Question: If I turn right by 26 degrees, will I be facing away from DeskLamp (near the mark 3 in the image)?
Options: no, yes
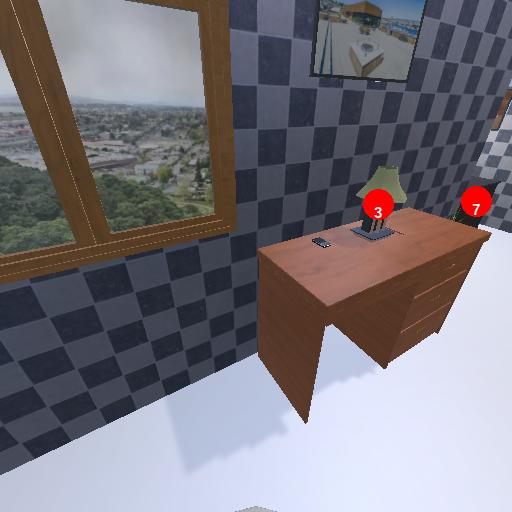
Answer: no